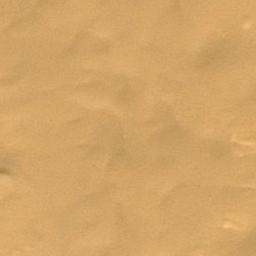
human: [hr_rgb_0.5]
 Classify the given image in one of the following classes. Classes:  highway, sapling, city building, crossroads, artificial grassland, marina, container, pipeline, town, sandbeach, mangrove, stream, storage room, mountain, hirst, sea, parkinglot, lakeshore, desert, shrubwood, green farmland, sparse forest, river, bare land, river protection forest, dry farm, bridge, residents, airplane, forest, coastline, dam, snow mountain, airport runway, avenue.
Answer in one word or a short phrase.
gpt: desert